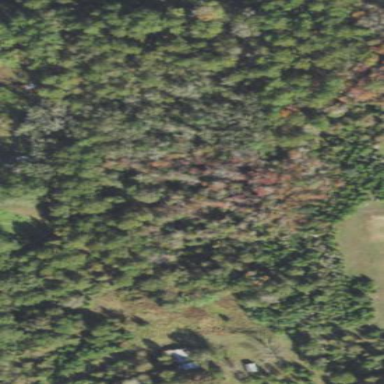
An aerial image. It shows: Mixed woodland with various types of leaves.